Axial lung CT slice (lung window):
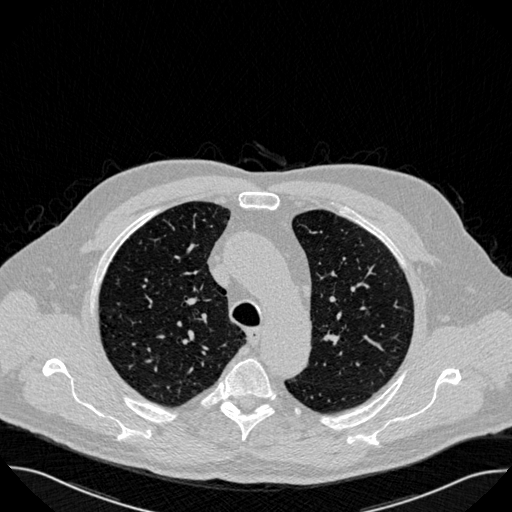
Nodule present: no